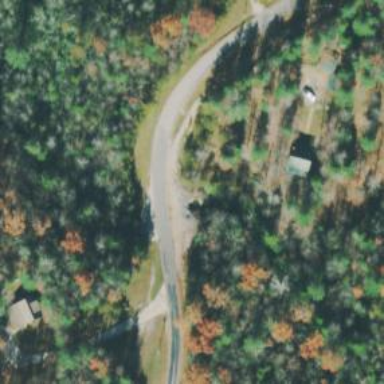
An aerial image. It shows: Residential road with asphalt surface that features bridge.